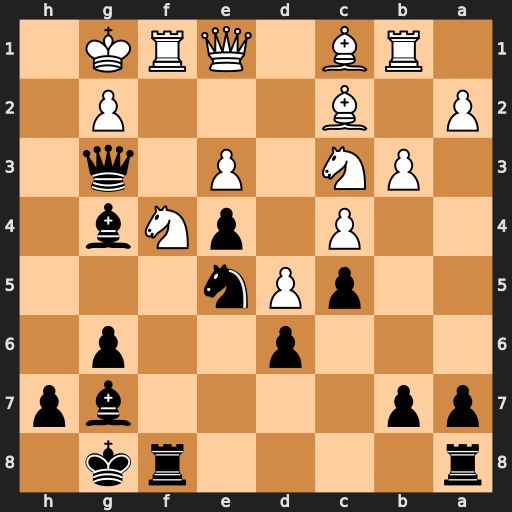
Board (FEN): r4rk1/pp4bp/3p2p1/2pPn3/2P1pNb1/1PN1P1q1/P1B3P1/1RB1QRK1
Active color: b
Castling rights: -
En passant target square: -
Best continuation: Nf3+ Rxf3 Qxe1+